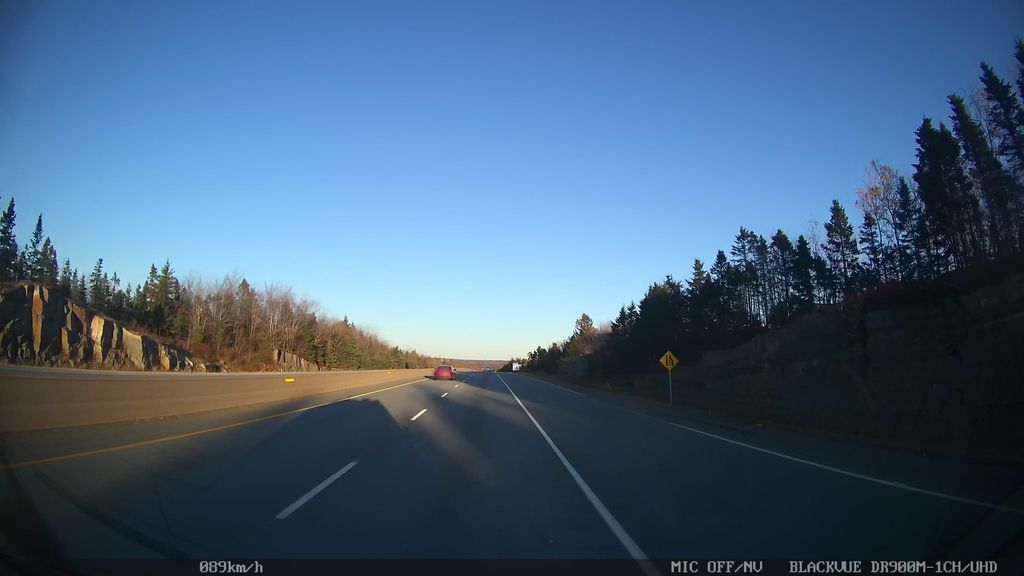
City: halifax